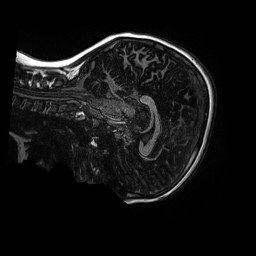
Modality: MP2RAGE
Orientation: sagittal
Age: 9
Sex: female
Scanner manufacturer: siemens
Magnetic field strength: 3 T
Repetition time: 4 s
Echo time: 0.00303 s